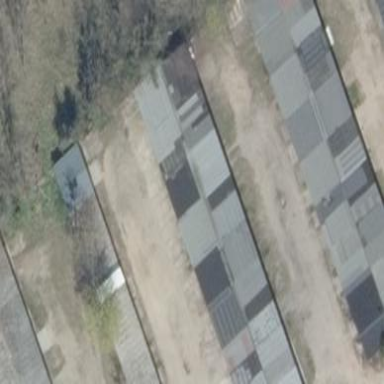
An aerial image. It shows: Group of garages.